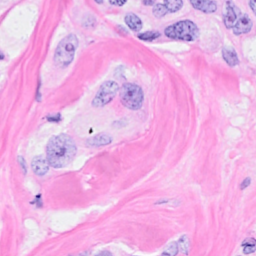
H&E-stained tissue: Breast